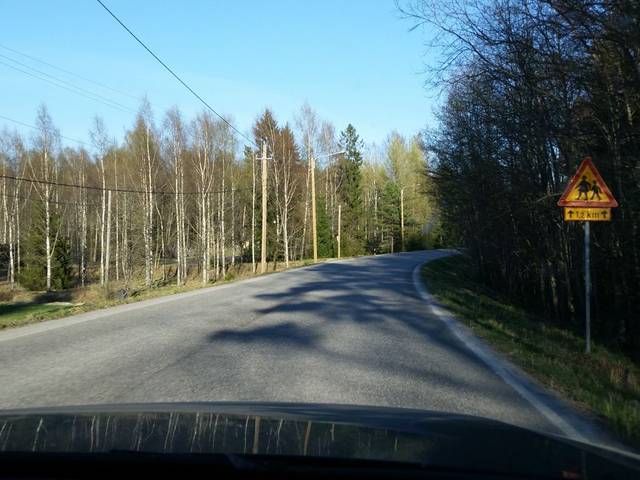
Region: Finland
Coordinates: 60.112, 24.564